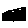
Label: circle